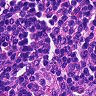
Metastatic tissue present: no